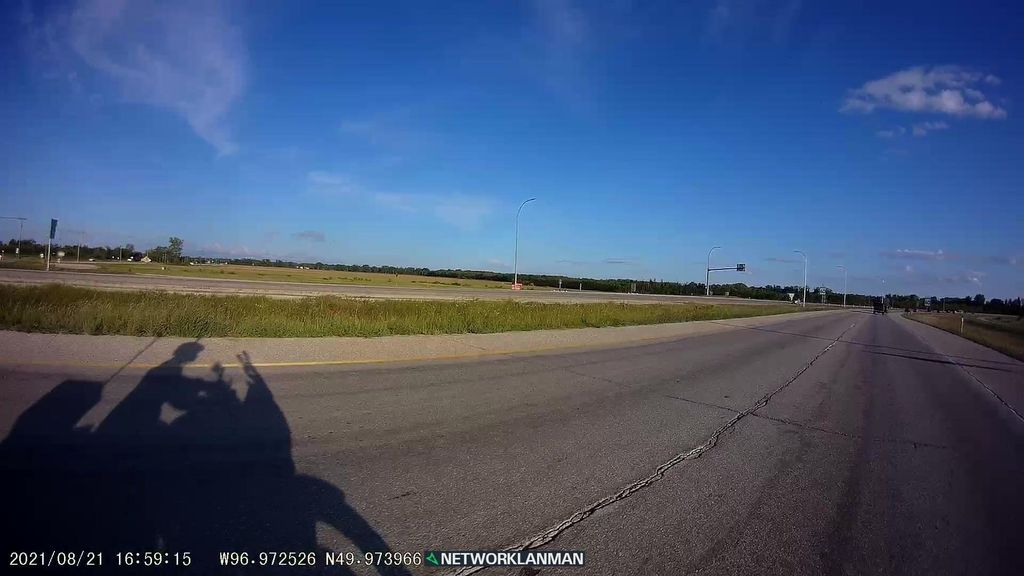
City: winnipeg